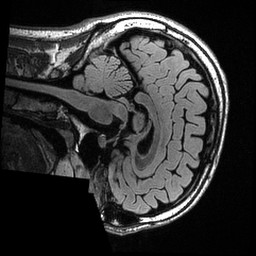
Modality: T2w
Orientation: sagittal
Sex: male
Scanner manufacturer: ge
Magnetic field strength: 3 T
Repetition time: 6 s
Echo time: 0.1272 s